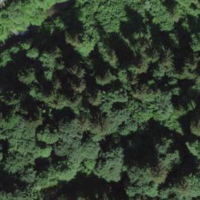
EUNIS habitat code: 44
Species observed at this site:
Cephalanthera rubra